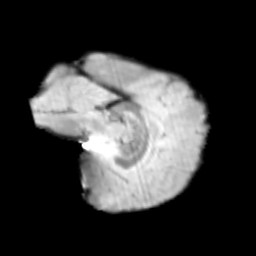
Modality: T2w
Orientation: sagittal
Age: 9
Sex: male
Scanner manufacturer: siemens
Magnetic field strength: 3 T
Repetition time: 3.8 s
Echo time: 0.07 s